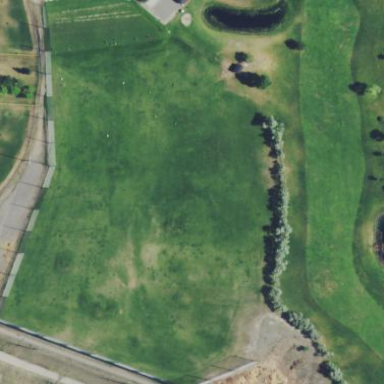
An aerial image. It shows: Grassy area designated for golf driving practice.